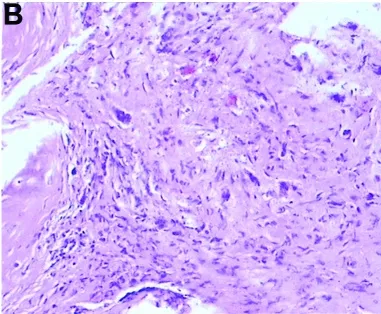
Sclerotin (stain, hematoxylin and eosin; magnification, x40).
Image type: pathology (h&e)